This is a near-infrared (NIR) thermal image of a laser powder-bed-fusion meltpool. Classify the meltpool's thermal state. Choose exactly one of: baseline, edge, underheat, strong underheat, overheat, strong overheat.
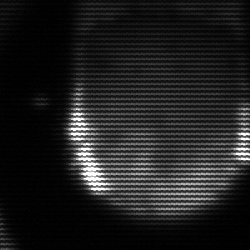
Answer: edge